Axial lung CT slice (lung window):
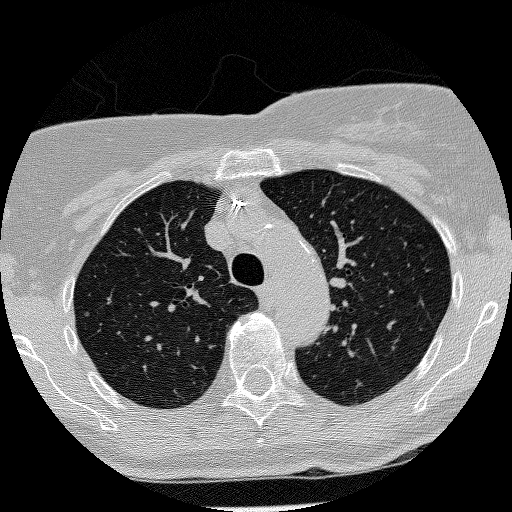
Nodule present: no